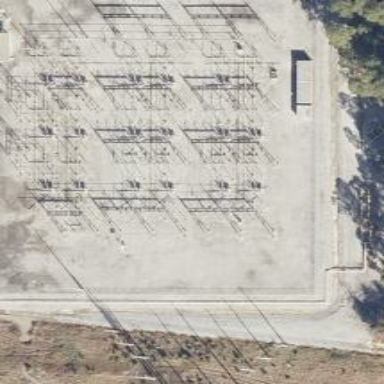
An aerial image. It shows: Switch for power supply.